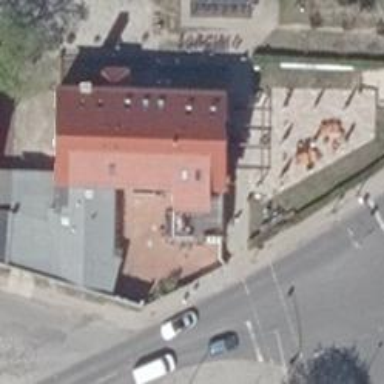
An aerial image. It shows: Café.